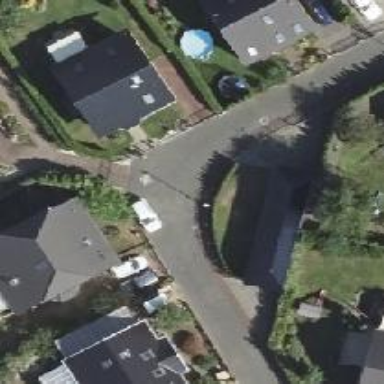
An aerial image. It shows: Living street.